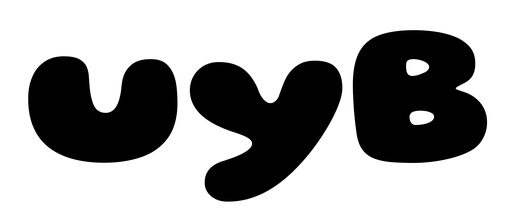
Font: Gluten_Black